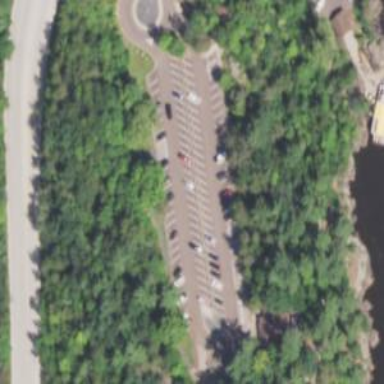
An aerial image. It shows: Parking area designed for park and ride purposes for buses.